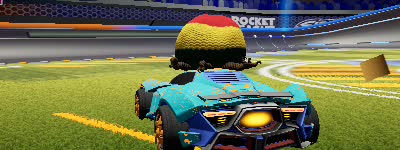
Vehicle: werewolf